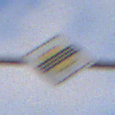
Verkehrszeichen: EndeVorfahrtsstrasse
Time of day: SunriseSunset
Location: Outdoor (Suburban)
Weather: PartlyCloudy
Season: NotSpecified
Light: Natural